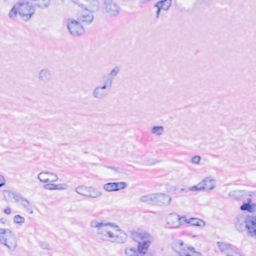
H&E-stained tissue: Breast